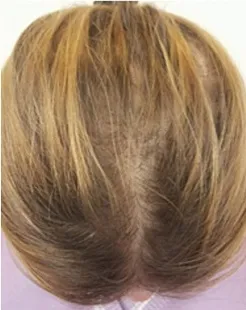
Phenotypic characteristics of the proband's mother M (D) Parietal zone with hair thinning.
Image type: medical_photograph (skin_photograph)